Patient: sex M, age 80
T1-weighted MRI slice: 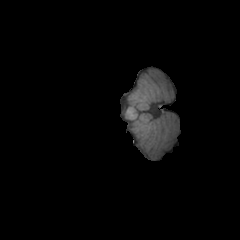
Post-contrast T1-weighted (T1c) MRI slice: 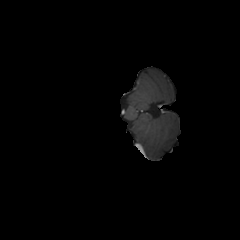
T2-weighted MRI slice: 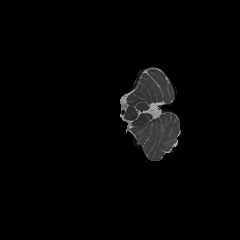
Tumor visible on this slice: no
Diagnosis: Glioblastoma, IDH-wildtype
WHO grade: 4